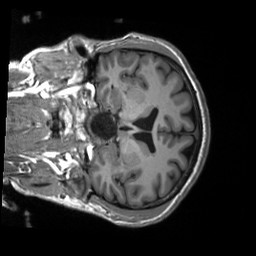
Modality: T1w
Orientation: coronal
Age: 40
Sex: male
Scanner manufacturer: siemens
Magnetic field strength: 3 T
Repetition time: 2.53 s
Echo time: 0.00219 s